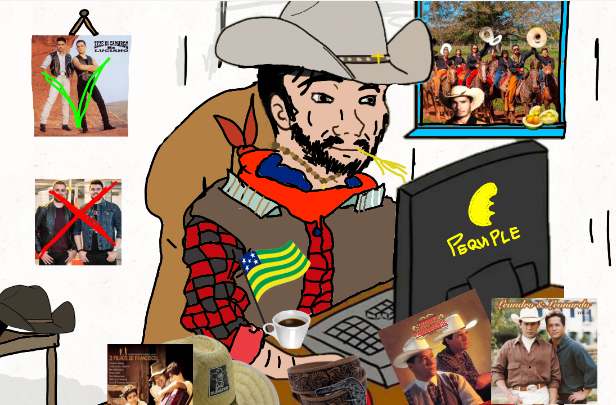
Label: 5_Wojak_with_Background